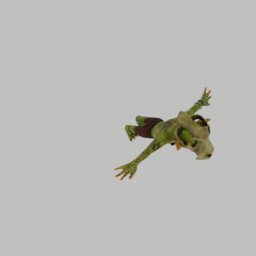
Label: people